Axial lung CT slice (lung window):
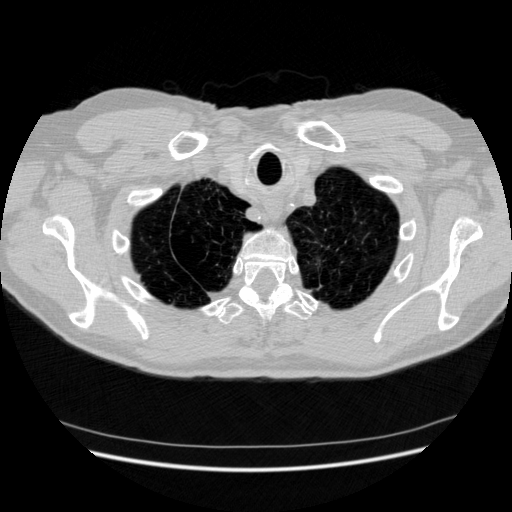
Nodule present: no